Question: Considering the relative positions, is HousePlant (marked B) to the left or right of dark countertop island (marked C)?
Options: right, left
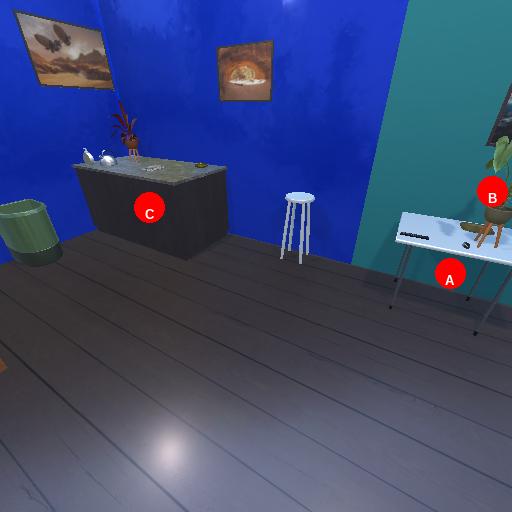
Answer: right